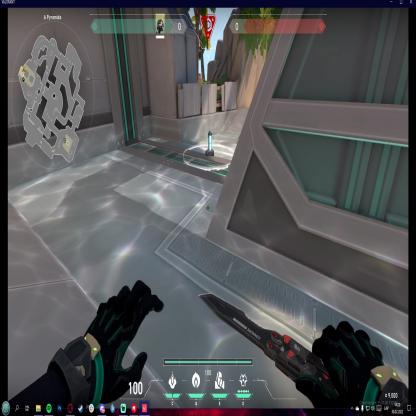
Label: planted spike